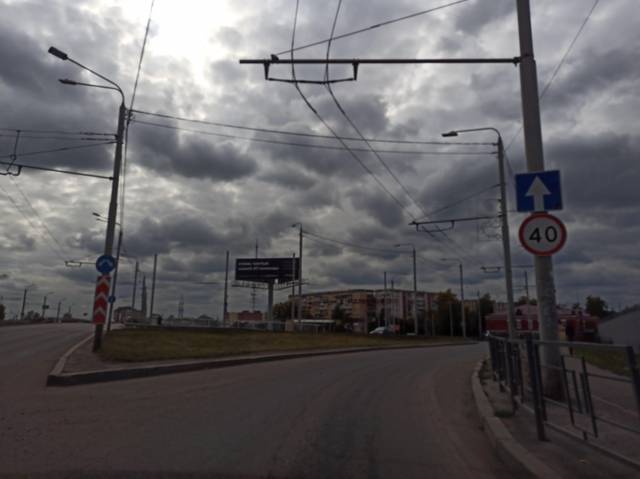
Region: Russia
Coordinates: 56.502, 84.983